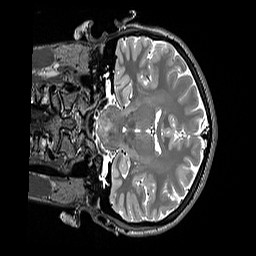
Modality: T2w
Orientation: coronal
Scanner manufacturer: siemens
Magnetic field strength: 3 T
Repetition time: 3.2 s
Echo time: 0.451 s